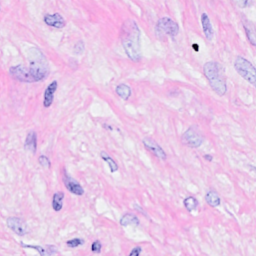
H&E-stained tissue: Breast